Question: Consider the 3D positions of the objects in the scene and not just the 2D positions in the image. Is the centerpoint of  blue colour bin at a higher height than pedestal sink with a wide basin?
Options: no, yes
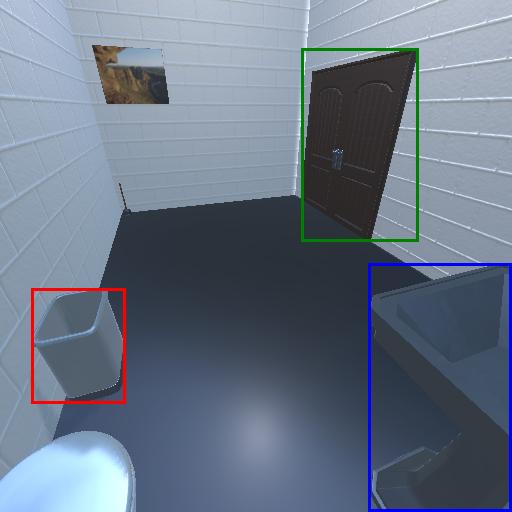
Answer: no